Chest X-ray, PA view. Patient: 54 years old, sex F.
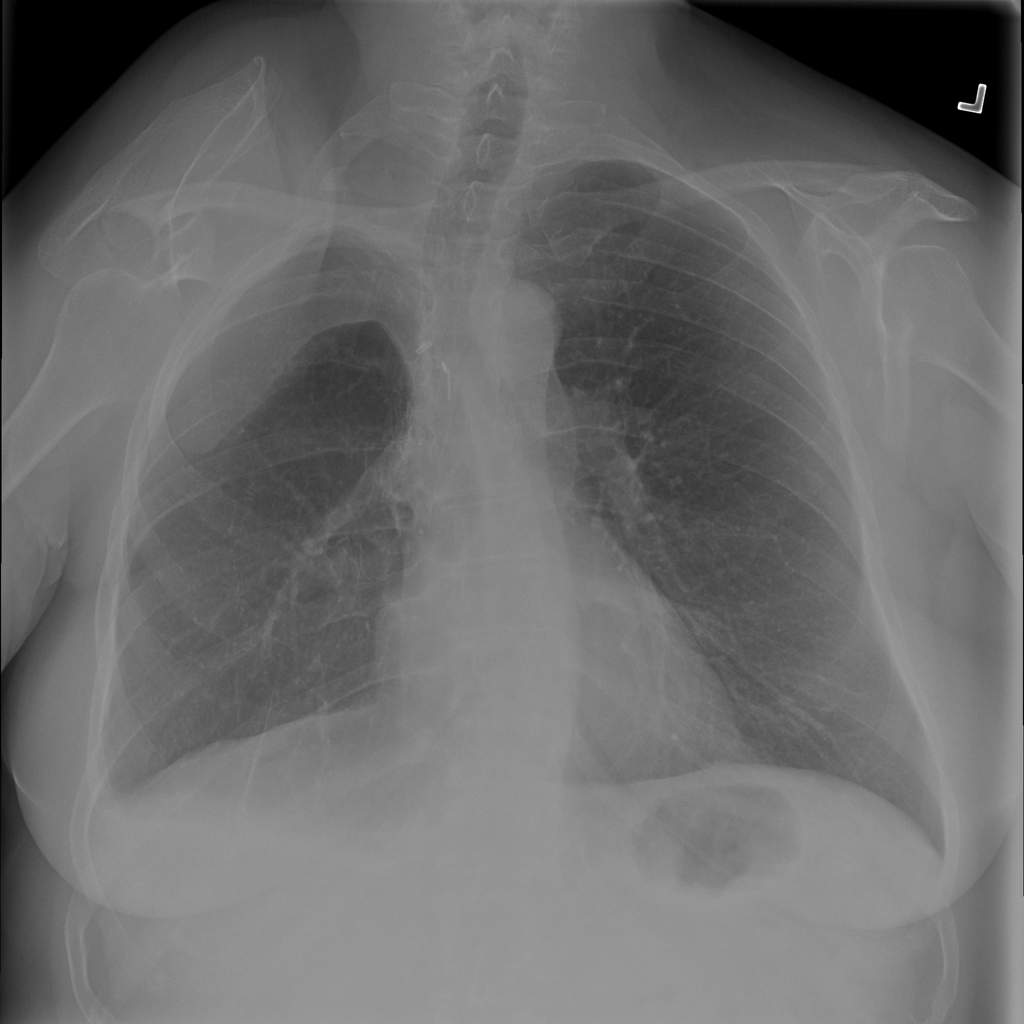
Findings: No Finding